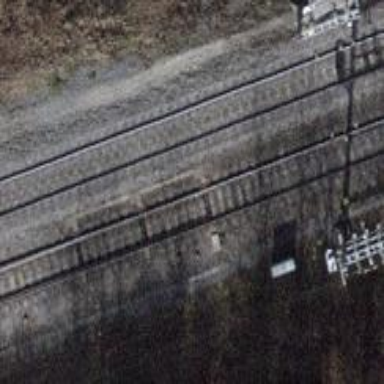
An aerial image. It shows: Railway switch.